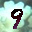
Label: 9